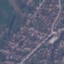
Label: Residential